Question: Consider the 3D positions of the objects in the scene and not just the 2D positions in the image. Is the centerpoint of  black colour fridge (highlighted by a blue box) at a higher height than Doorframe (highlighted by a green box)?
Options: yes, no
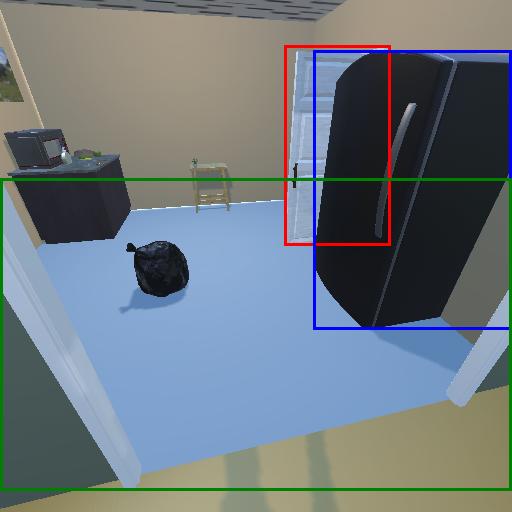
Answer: yes